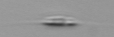
Label: Cylindrotheca_morphotype1